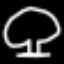
Label: mushroom